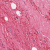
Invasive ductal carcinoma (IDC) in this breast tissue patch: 0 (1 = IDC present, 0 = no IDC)